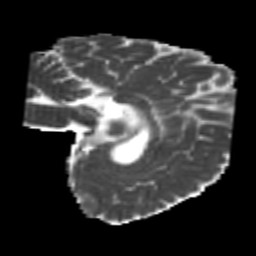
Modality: MD
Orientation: sagittal
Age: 22
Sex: female
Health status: healthy
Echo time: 0.074 s